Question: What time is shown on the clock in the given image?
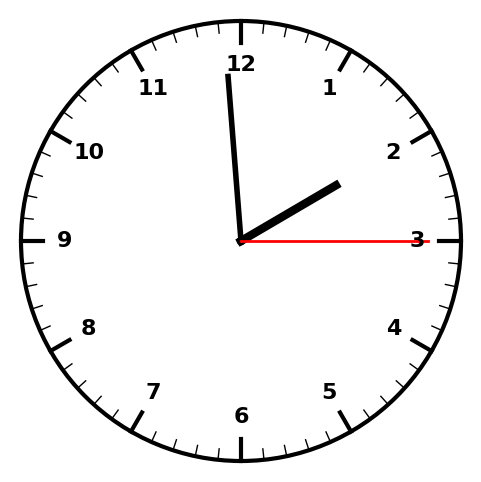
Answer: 01:59:15